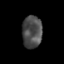
Tissue: skin
Cell type: Epithelial cells
Senescence score: 0.1764
Nuclear area (px): 629
Mean DAPI intensity: 76.31